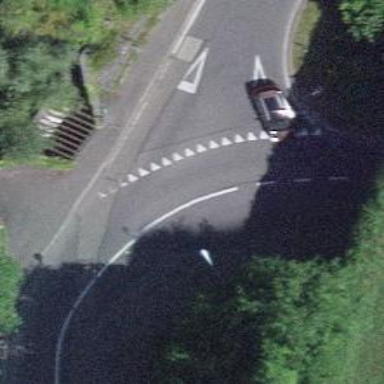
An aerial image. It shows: Road with "give way" sign.